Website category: university
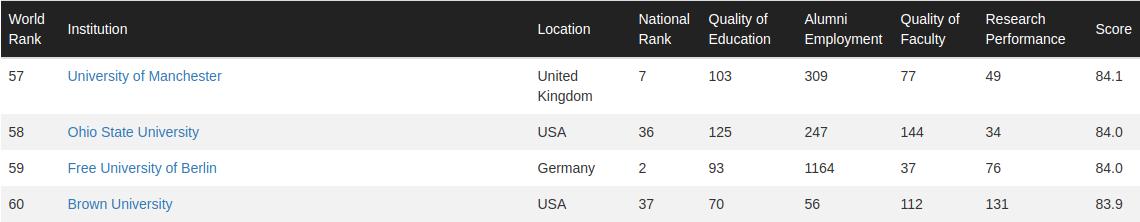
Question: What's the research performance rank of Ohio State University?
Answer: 34

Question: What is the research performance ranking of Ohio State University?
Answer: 34

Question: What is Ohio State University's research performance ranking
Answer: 34

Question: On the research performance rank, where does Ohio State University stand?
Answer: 34

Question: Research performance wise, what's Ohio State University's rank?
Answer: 34

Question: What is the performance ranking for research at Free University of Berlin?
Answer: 76

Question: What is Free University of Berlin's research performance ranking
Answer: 76

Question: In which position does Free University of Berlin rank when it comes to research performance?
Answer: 76

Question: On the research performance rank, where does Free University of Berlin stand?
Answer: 76

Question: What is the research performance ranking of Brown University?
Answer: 131

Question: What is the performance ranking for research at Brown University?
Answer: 131

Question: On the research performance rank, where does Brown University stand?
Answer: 131

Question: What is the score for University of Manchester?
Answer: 84.1

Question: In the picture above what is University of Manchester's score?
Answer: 84.1

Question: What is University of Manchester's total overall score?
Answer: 84.1

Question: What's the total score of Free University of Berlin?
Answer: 84.0

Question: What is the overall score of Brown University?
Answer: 83.9

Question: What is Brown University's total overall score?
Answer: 83.9

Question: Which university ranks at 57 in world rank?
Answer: University of Manchester

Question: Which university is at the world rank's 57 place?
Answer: University of Manchester

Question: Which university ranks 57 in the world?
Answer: University of Manchester

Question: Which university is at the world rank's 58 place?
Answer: Ohio State University

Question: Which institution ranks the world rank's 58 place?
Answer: Ohio State University

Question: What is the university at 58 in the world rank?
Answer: Ohio State University

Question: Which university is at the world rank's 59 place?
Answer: Free University of Berlin

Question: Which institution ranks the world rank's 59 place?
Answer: Free University of Berlin

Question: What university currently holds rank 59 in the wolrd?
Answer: Free University of Berlin

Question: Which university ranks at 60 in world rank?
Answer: Brown University

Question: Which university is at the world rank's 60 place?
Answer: Brown University

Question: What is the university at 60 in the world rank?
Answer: Brown University

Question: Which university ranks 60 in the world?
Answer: Brown University

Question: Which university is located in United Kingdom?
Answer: University of Manchester

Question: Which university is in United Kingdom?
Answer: University of Manchester

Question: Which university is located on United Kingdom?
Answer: University of Manchester

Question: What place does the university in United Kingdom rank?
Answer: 57

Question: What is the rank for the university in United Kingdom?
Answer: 57

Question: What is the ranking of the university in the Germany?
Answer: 59

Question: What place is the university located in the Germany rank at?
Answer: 59

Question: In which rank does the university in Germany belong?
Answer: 59

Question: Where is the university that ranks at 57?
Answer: United Kingdom

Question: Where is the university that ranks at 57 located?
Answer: United Kingdom

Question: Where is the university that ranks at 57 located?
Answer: United Kingdom

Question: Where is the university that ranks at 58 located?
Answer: USA

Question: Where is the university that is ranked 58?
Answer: USA

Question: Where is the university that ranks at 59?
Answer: Germany

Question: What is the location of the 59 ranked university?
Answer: Germany

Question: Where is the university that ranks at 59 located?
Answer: Germany

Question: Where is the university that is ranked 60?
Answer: USA

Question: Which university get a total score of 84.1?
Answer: University of Manchester

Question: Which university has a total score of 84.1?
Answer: University of Manchester

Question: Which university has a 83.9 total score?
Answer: Brown University